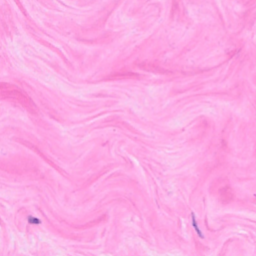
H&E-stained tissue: Breast